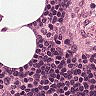
Metastatic tissue present: no